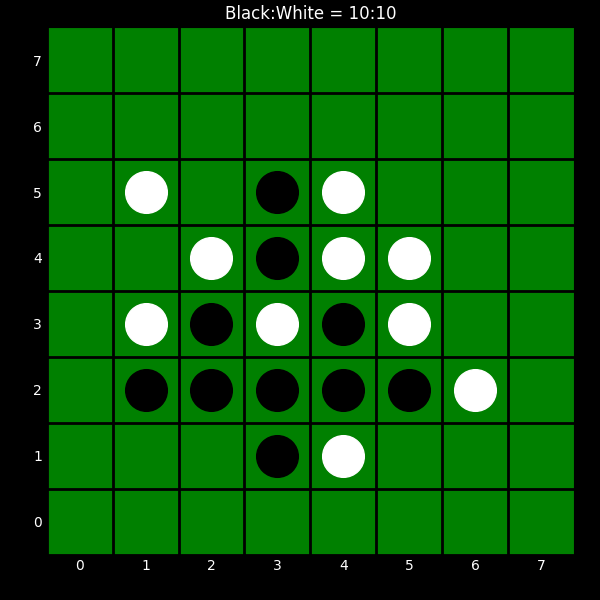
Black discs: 10
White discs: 10